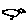
Label: bird